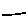
Label: line